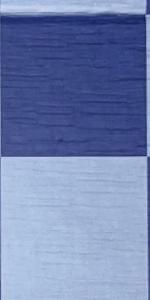
Label: Empty